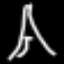
Label: The Eiffel Tower